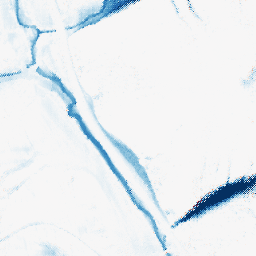
Category: morphological
Decomposition family: morphological_ellipse
Decomposition parameters: operation: closing
width: 30
height: 10
Upsampling method: regularized
Upsampling parameters: scale: 4
lambda_reg: 0.1
Upsampling scale: 4